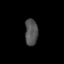
Tissue: skin
Cell type: Fibroblasts
Senescence score: 0.8345
Nuclear area (px): 334
Mean DAPI intensity: 81.97